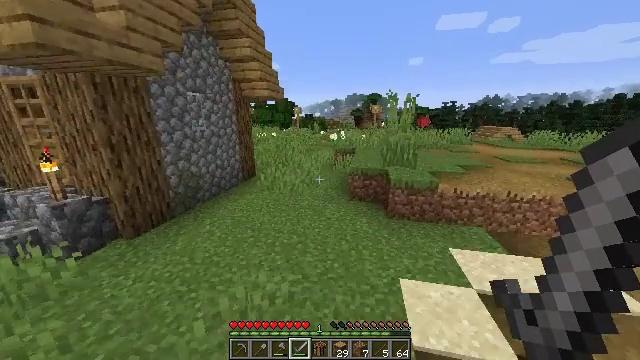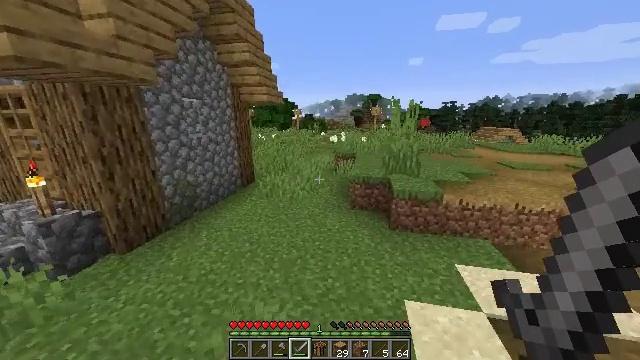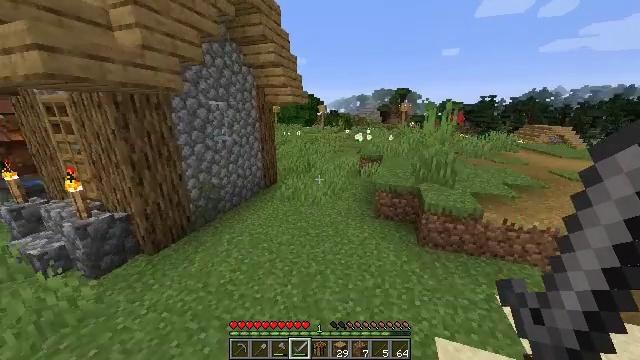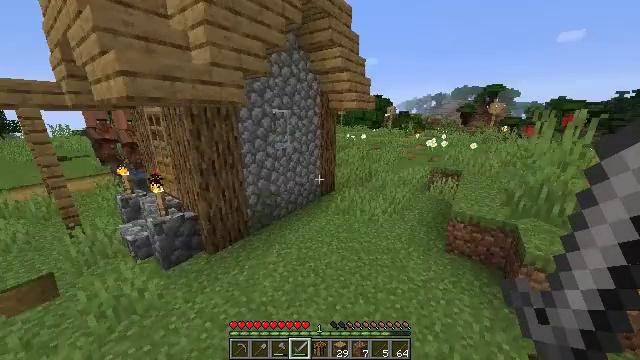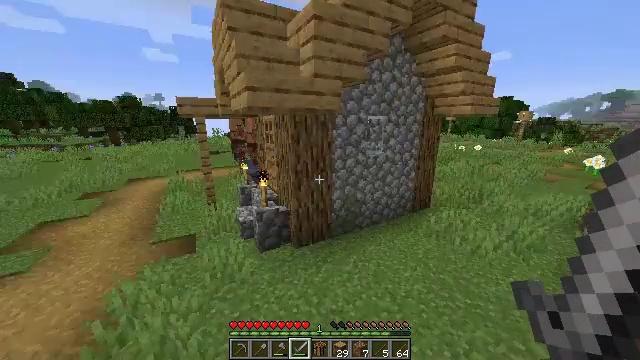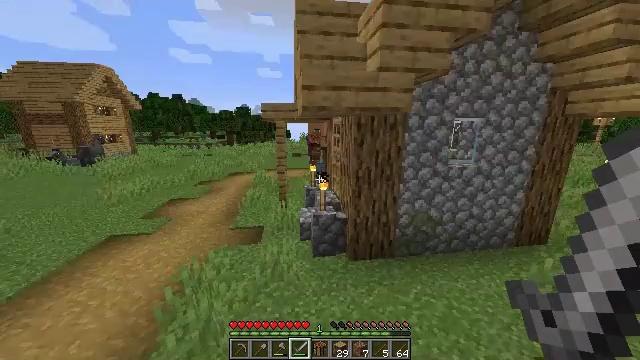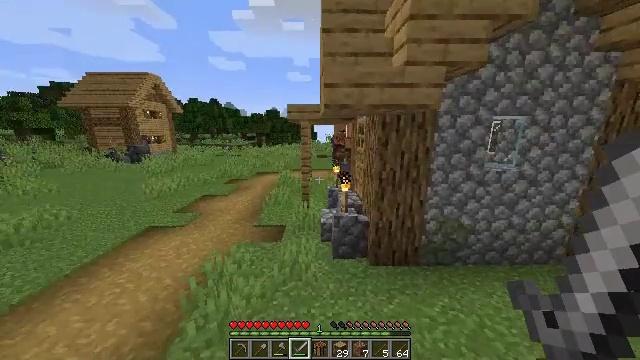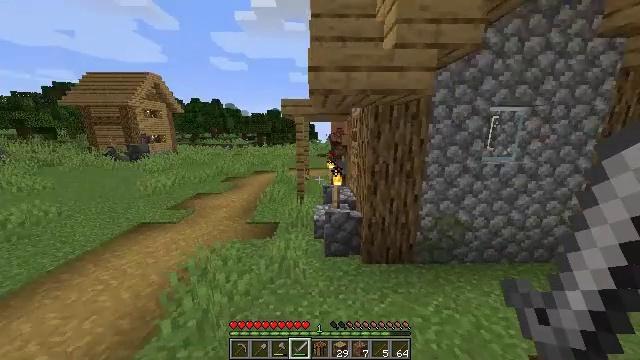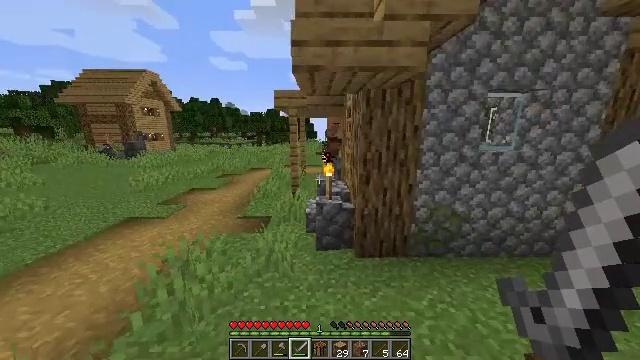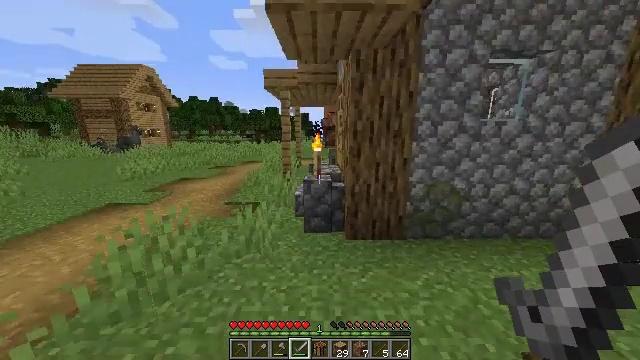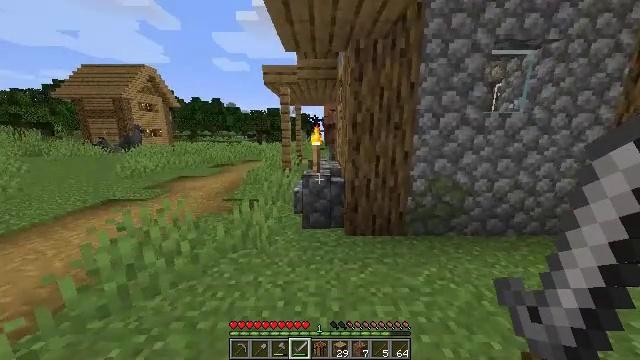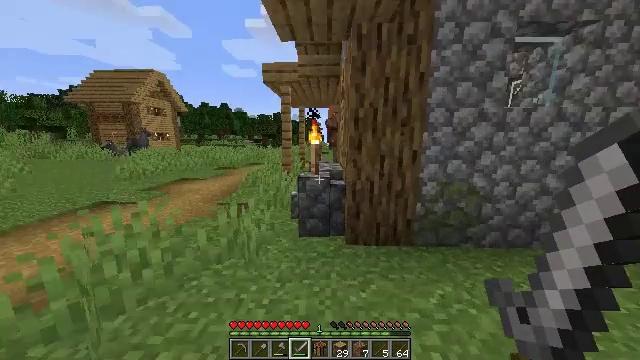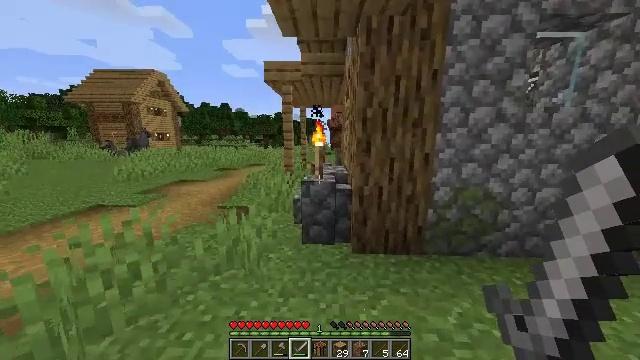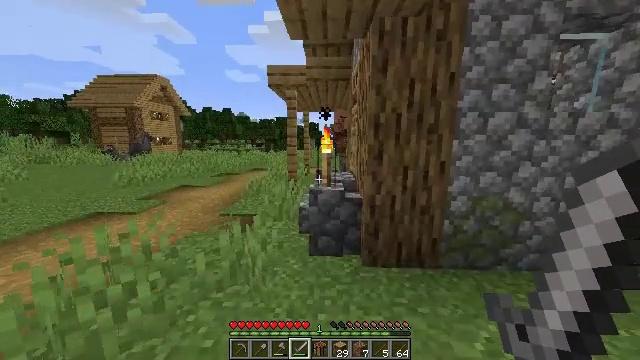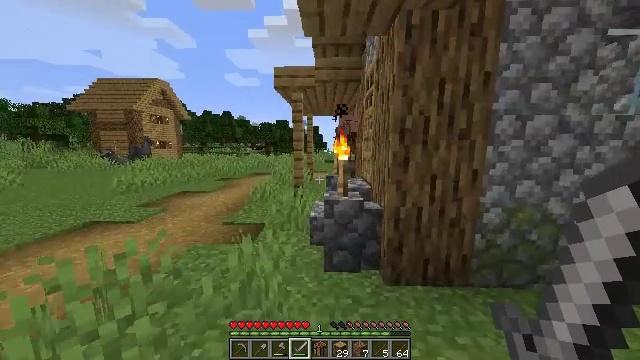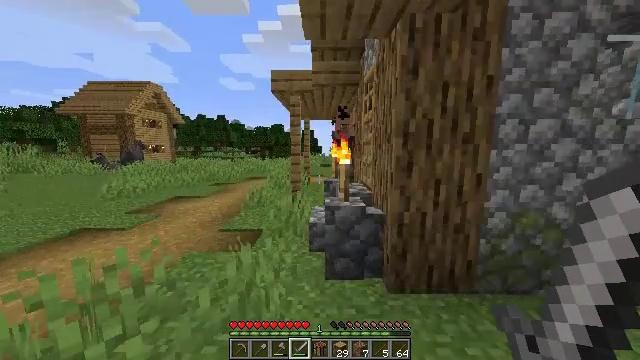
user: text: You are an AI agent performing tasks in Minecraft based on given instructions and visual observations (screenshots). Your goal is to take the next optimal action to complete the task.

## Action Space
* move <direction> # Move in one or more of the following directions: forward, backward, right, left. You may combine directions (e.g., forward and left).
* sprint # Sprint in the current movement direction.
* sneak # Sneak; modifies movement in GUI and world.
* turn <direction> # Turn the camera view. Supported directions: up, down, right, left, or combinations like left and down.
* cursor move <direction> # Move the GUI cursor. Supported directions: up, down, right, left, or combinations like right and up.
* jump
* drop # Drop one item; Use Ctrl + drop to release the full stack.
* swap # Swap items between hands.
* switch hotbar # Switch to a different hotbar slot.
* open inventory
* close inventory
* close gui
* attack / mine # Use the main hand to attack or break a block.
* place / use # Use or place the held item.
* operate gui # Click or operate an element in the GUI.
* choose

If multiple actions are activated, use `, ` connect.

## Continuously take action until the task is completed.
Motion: motion action
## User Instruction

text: Break the cauldron to collect it.
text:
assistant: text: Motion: move forward, sprint, jump
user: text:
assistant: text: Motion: move forward, sprint, turn left and down, jump
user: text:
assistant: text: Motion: move forward, sprint, turn left, jump
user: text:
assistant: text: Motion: move forward, sprint, turn left and up
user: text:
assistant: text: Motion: move forward, sprint, turn left and up
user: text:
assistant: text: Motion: move forward and move left, sprint, turn left
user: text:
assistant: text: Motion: move forward and move left, sprint
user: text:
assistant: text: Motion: move forward and move left, sprint
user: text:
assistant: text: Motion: move forward and move left, sprint
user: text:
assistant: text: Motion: move forward and move left, sprint
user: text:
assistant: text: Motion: move forward and move left, sprint, turn left and up
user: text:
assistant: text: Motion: move forward and move left, sprint
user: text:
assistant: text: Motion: move forward and move left, sprint, turn up
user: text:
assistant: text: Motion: move forward and move left, sprint
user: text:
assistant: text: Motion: move forward and move left, sprint, turn right and up
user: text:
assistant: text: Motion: move forward and move left, sprint, turn right
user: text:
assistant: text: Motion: move forward and move left, sprint, turn right
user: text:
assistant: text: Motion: move forward and move left, sprint, turn right
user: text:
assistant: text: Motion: move forward and move left, sprint, turn right
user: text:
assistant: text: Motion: move forward and move left, sprint, turn right
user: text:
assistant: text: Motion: move forward and move left, sprint, turn right
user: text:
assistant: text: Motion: move forward and move left, sprint, turn right
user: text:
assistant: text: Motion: move forward and move left, sprint, turn right
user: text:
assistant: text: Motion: move forward and move left, sprint, turn right
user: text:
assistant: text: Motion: move forward and move left, sprint, turn right
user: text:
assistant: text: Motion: move forward and move left, sprint, turn right
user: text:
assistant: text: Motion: move forward and move left, sprint, turn right
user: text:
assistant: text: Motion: move forward and move left, sprint, turn right
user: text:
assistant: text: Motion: move forward and move left, sprint, turn right
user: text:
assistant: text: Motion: move forward and move left, sprint, turn right